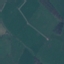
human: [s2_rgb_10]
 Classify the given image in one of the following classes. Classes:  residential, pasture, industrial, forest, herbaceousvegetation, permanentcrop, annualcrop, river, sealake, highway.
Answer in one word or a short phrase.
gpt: Pasture